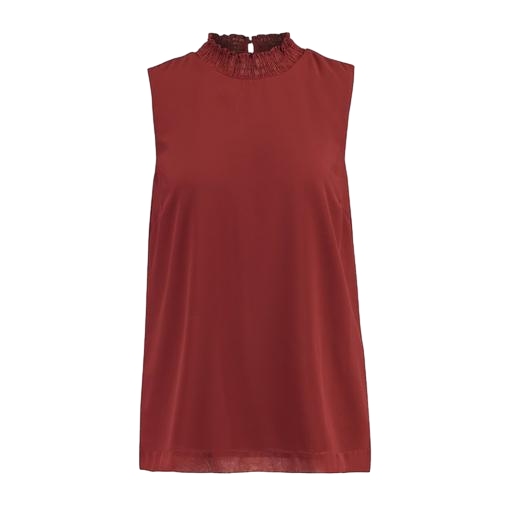
multicolor vero moda rust high neck blouse, high-neck top, pleat-neck top, white background